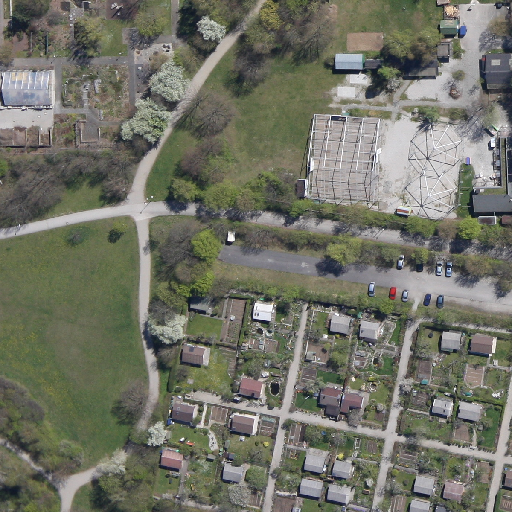
Referring expression: vehicle